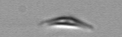
Label: Cylindrotheca